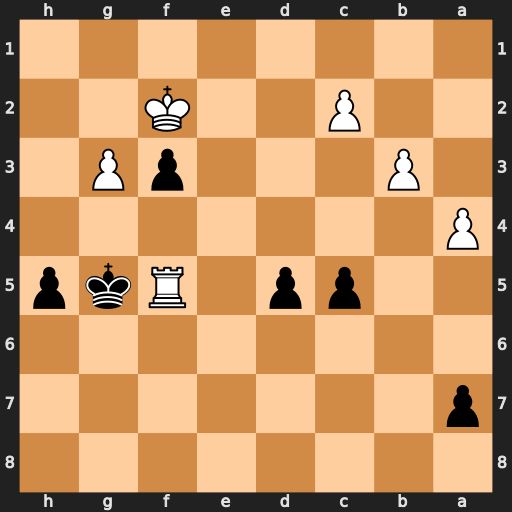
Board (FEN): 8/p7/8/2pp1Rkp/P7/1P3pP1/2P2K2/8
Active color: b
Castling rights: -
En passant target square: -
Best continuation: Kxf5 Kxf3 Ke5 Ke3 d4+ Kd3 Kf5